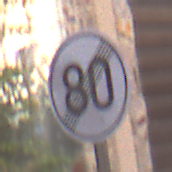
Verkehrszeichen: EndeGeschwindigkeit80
Umgebung: Outdoor, Urban
Tageszeit: MorningAfternoon
Wetter: Clear
Licht: Natural
Jahreszeit: NotSpecified
Kontrast: LowContrast